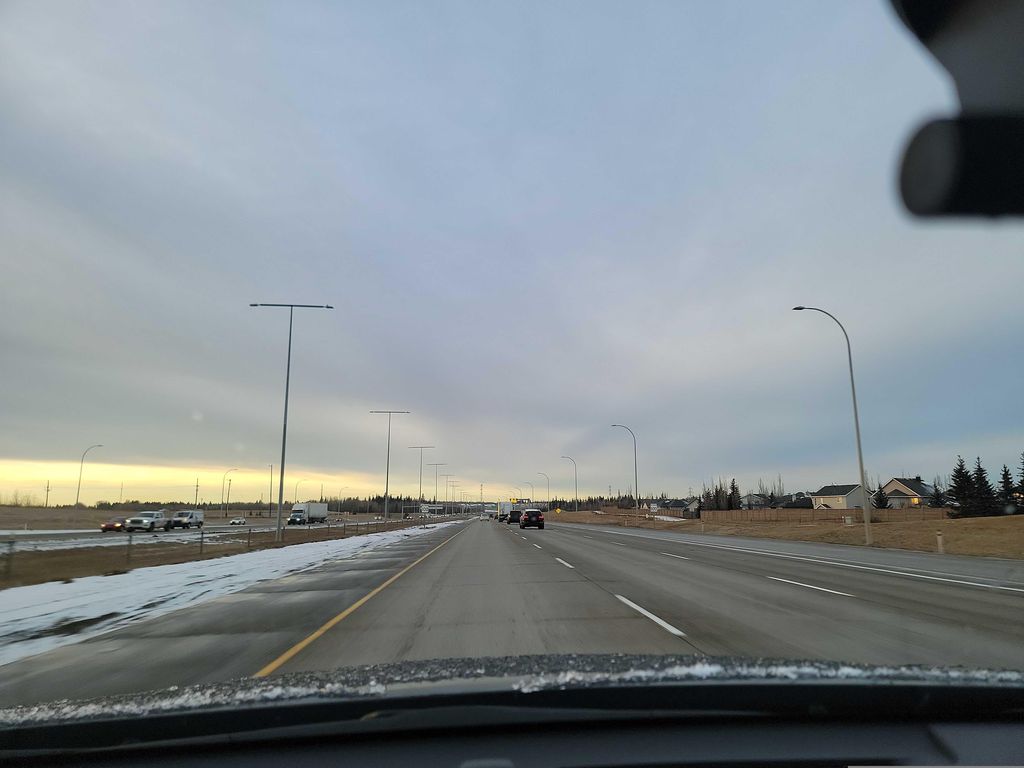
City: edmonton